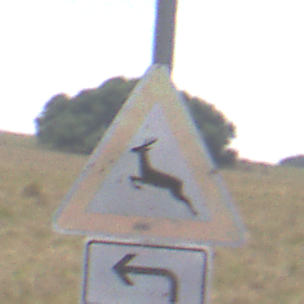
Verkehrszeichen: WildwechselRechts
Zusatzzeichen unten: RichtungsangabeDurchPfeile2
Umgebung: Outdoor, Nature
Tageszeit: Midday
Wetter: PartlyCloudy
Licht: Natural
Jahreszeit: NotSpecified
Kontrast: HighContrast